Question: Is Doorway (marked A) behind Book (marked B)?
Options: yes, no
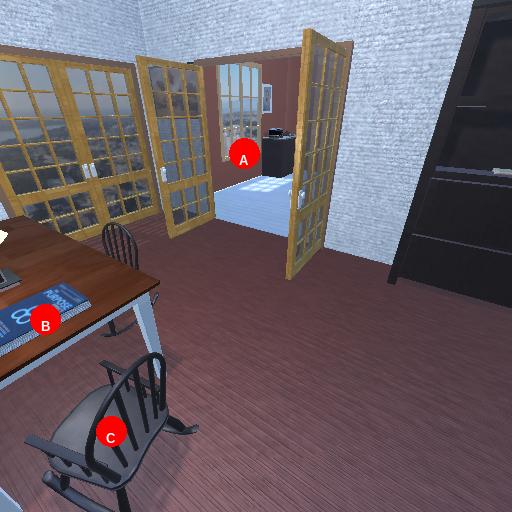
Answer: yes